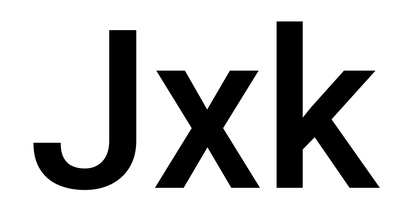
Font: Roboto_Medium